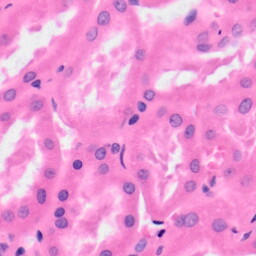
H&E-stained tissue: Kidney